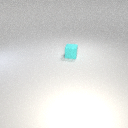
small cyan rubber cube